Question: I have a 'UIScrollView', on this view, I add more 'UIView', like this

When I scroll up or down, I want the 'UIView' full display, the effect like 'UIPageControl', but I just want change one cell or more, not a page.
How could I do it? Thanks.
The effect like this <URL>
But I want use to control all the 'UIView', and scroll up and down just one or more 'UIView'.
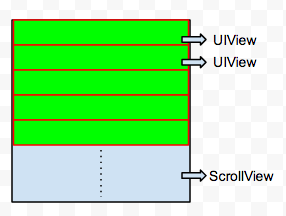
Answer: I found the answer.
The answer reference <URL>
Use 'UIScrollView' can achieve this effect.
In order scroll accuracy, I use 'fmodf'. This can reference <URL>.
This is my code.
'''
- (void)scrollViewDidEndDecelerating:(UIScrollView *)scrollView
{
float toMove = fmodf(scrollView.contentOffset.y, _cellHeight);
if(toMove < _cellHeight / 2)
[scrollView setContentOffset:CGPointMake(0, scrollView.contentOffset.y - toMove) animated:YES];
else
[scrollView setContentOffset:CGPointMake(0, scrollView.contentOffset.y + (_cellHeight - toMove)) animated:YES];
}
- (void)scrollViewDidEndDragging:(UIScrollView *)scrollView willDecelerate:(BOOL)decelerate
{
[self scrollViewDidEndDecelerating:scrollView];
}
'''